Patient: sex M, age 30
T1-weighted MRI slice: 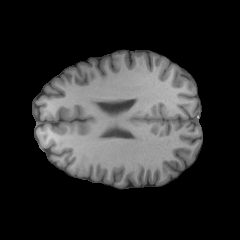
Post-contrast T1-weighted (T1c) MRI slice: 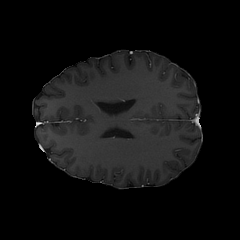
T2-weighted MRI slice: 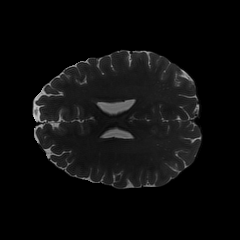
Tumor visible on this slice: no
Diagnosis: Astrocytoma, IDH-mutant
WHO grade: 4